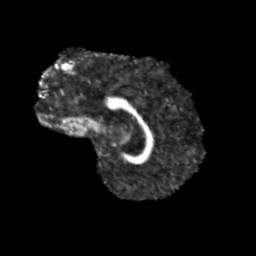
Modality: FA
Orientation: sagittal
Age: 11
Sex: male
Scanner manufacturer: siemens
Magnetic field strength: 3 T
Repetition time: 3.8 s
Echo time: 0.07 s